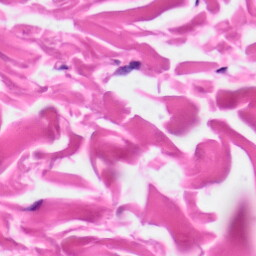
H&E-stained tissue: Skin